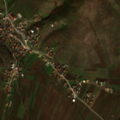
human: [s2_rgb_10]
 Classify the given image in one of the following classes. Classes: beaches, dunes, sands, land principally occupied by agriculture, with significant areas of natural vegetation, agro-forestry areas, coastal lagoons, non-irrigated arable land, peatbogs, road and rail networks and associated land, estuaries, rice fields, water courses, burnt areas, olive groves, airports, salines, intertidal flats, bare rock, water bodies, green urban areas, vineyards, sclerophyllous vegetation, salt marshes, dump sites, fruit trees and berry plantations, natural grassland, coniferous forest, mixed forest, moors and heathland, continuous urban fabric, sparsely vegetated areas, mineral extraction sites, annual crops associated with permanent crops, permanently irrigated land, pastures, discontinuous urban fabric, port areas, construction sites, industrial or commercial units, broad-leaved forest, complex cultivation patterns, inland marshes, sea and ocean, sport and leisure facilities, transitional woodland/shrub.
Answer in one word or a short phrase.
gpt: discontinuous urban fabric, non-irrigated arable land, land principally occupied by agriculture, with significant areas of natural vegetation